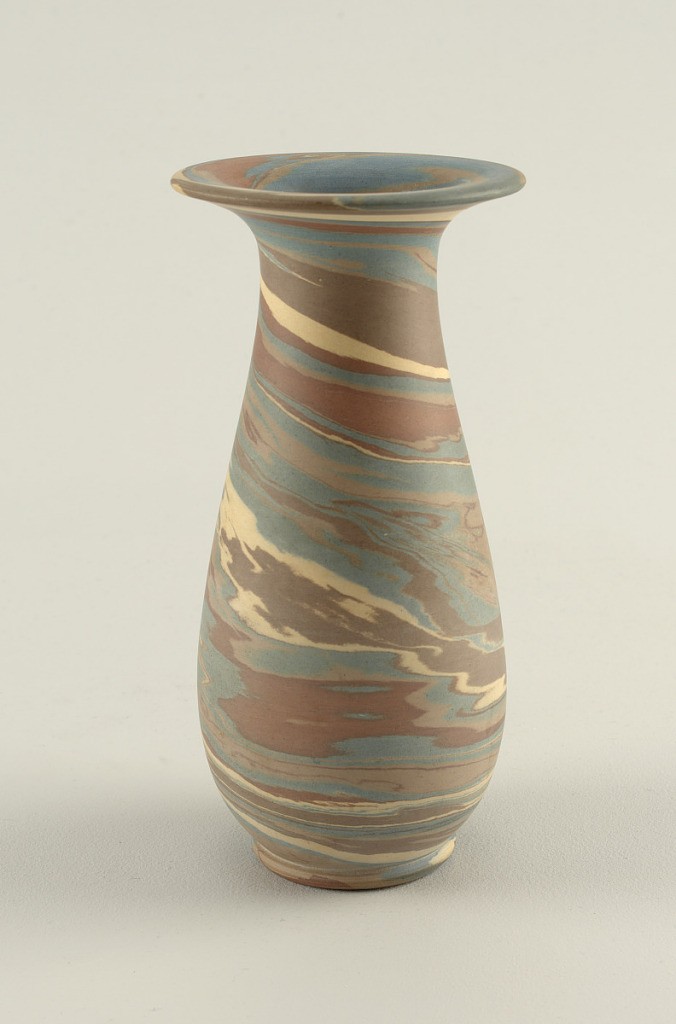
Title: Vase
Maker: Niloak
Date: ca. 1900
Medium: stoneware
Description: Vase with curved, pear-shaped profile and broad flaring lip.  Body of brown, beige, blue and white mottled and wedged stoneware to create overall marbled effect.  Unglazed.